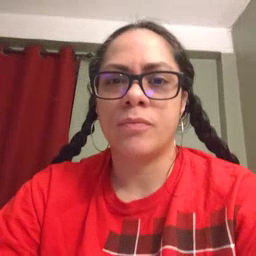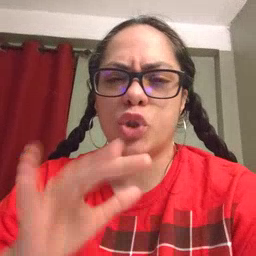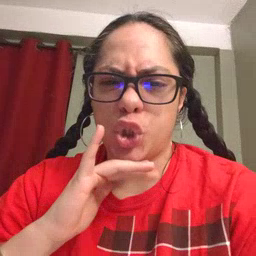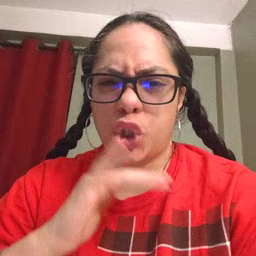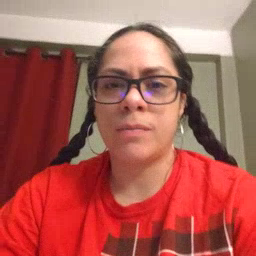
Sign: dirty